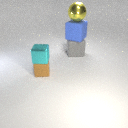
small cyan metal cube above small brown rubber cube